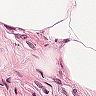
Metastatic tissue present: no